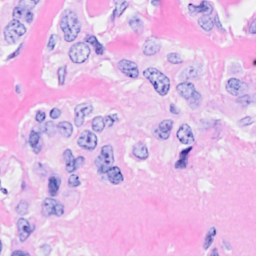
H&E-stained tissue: Breast